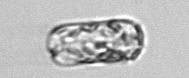
Label: Dactyliosolen_fragilissimus